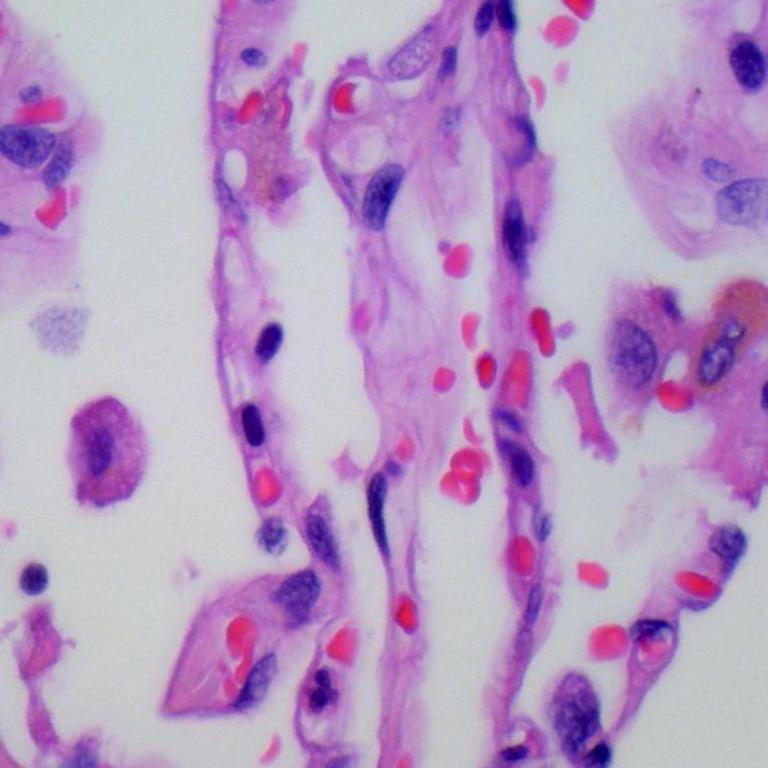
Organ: lung
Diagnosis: benign